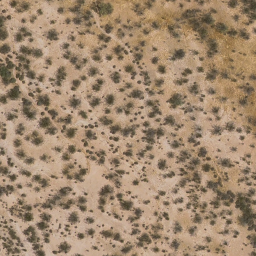
Label: chaparral